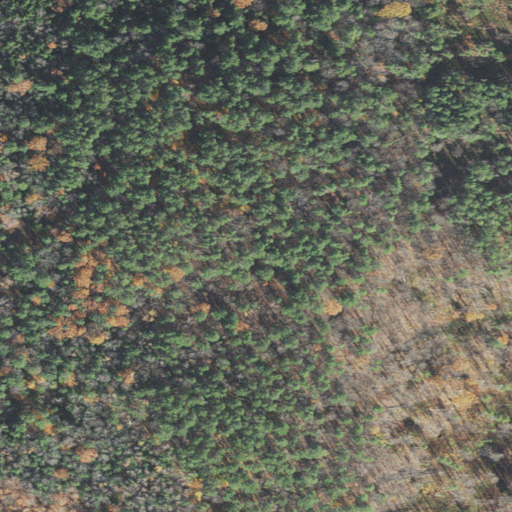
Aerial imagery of mountain in Vermont named Old Shincracker containing evergreen forest, mixed forest, and deciduous forest